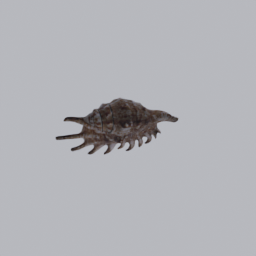
Label: animals